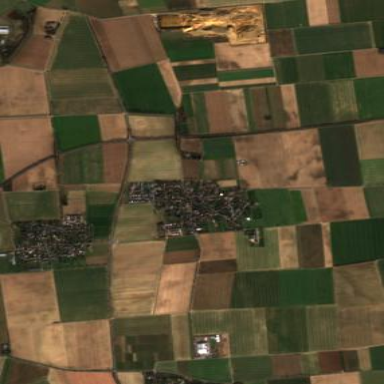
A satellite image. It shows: View of farmland.